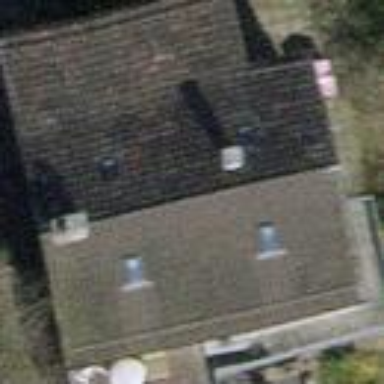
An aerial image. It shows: Detached building.